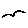
Label: bird